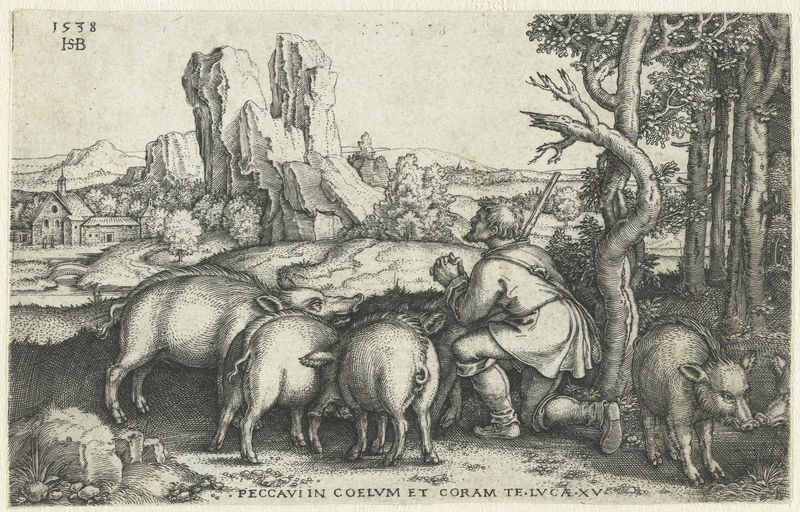
Titel: Verloren zoon als varkenshoeder
Künstler: Hans Sebald Beham
Standort: Amsterdam
Institution: Rijksmuseum
Schlagwörter: baum, berg, himmel, mann, weiß, bäume, fluss, landschaft, stadt, grau, schwarz, zeichnung, haus, steine, herr, brücke, kirche, wald, schwanz, schrift, berge, fels, dorf, graphik, schweine, church, people, white, black, country, painting, print, bauer, schwein, druck, stich, text, waffe, gebet, greek, man, rock, rocks, roman, building, house, landscape, mountains, nature, peasant, kapelle, trees, boy, forest, plants, drawing, schäfer, animals, tail, boots, bridge, outside, person, rural, history, latein, inscription, prayer, religion, animal, god, eating, land, stick, son, shepherd, pray, staff, drinking, praying, latin, rotte, big, gun, schweinehirte, woods, kneel, natural, pigs, boar, wildlife, wild, pig, boars, prodigal, swine, 1538, tails, paschweine, pigs rocks woods sinner landscape, borstentiere